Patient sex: M
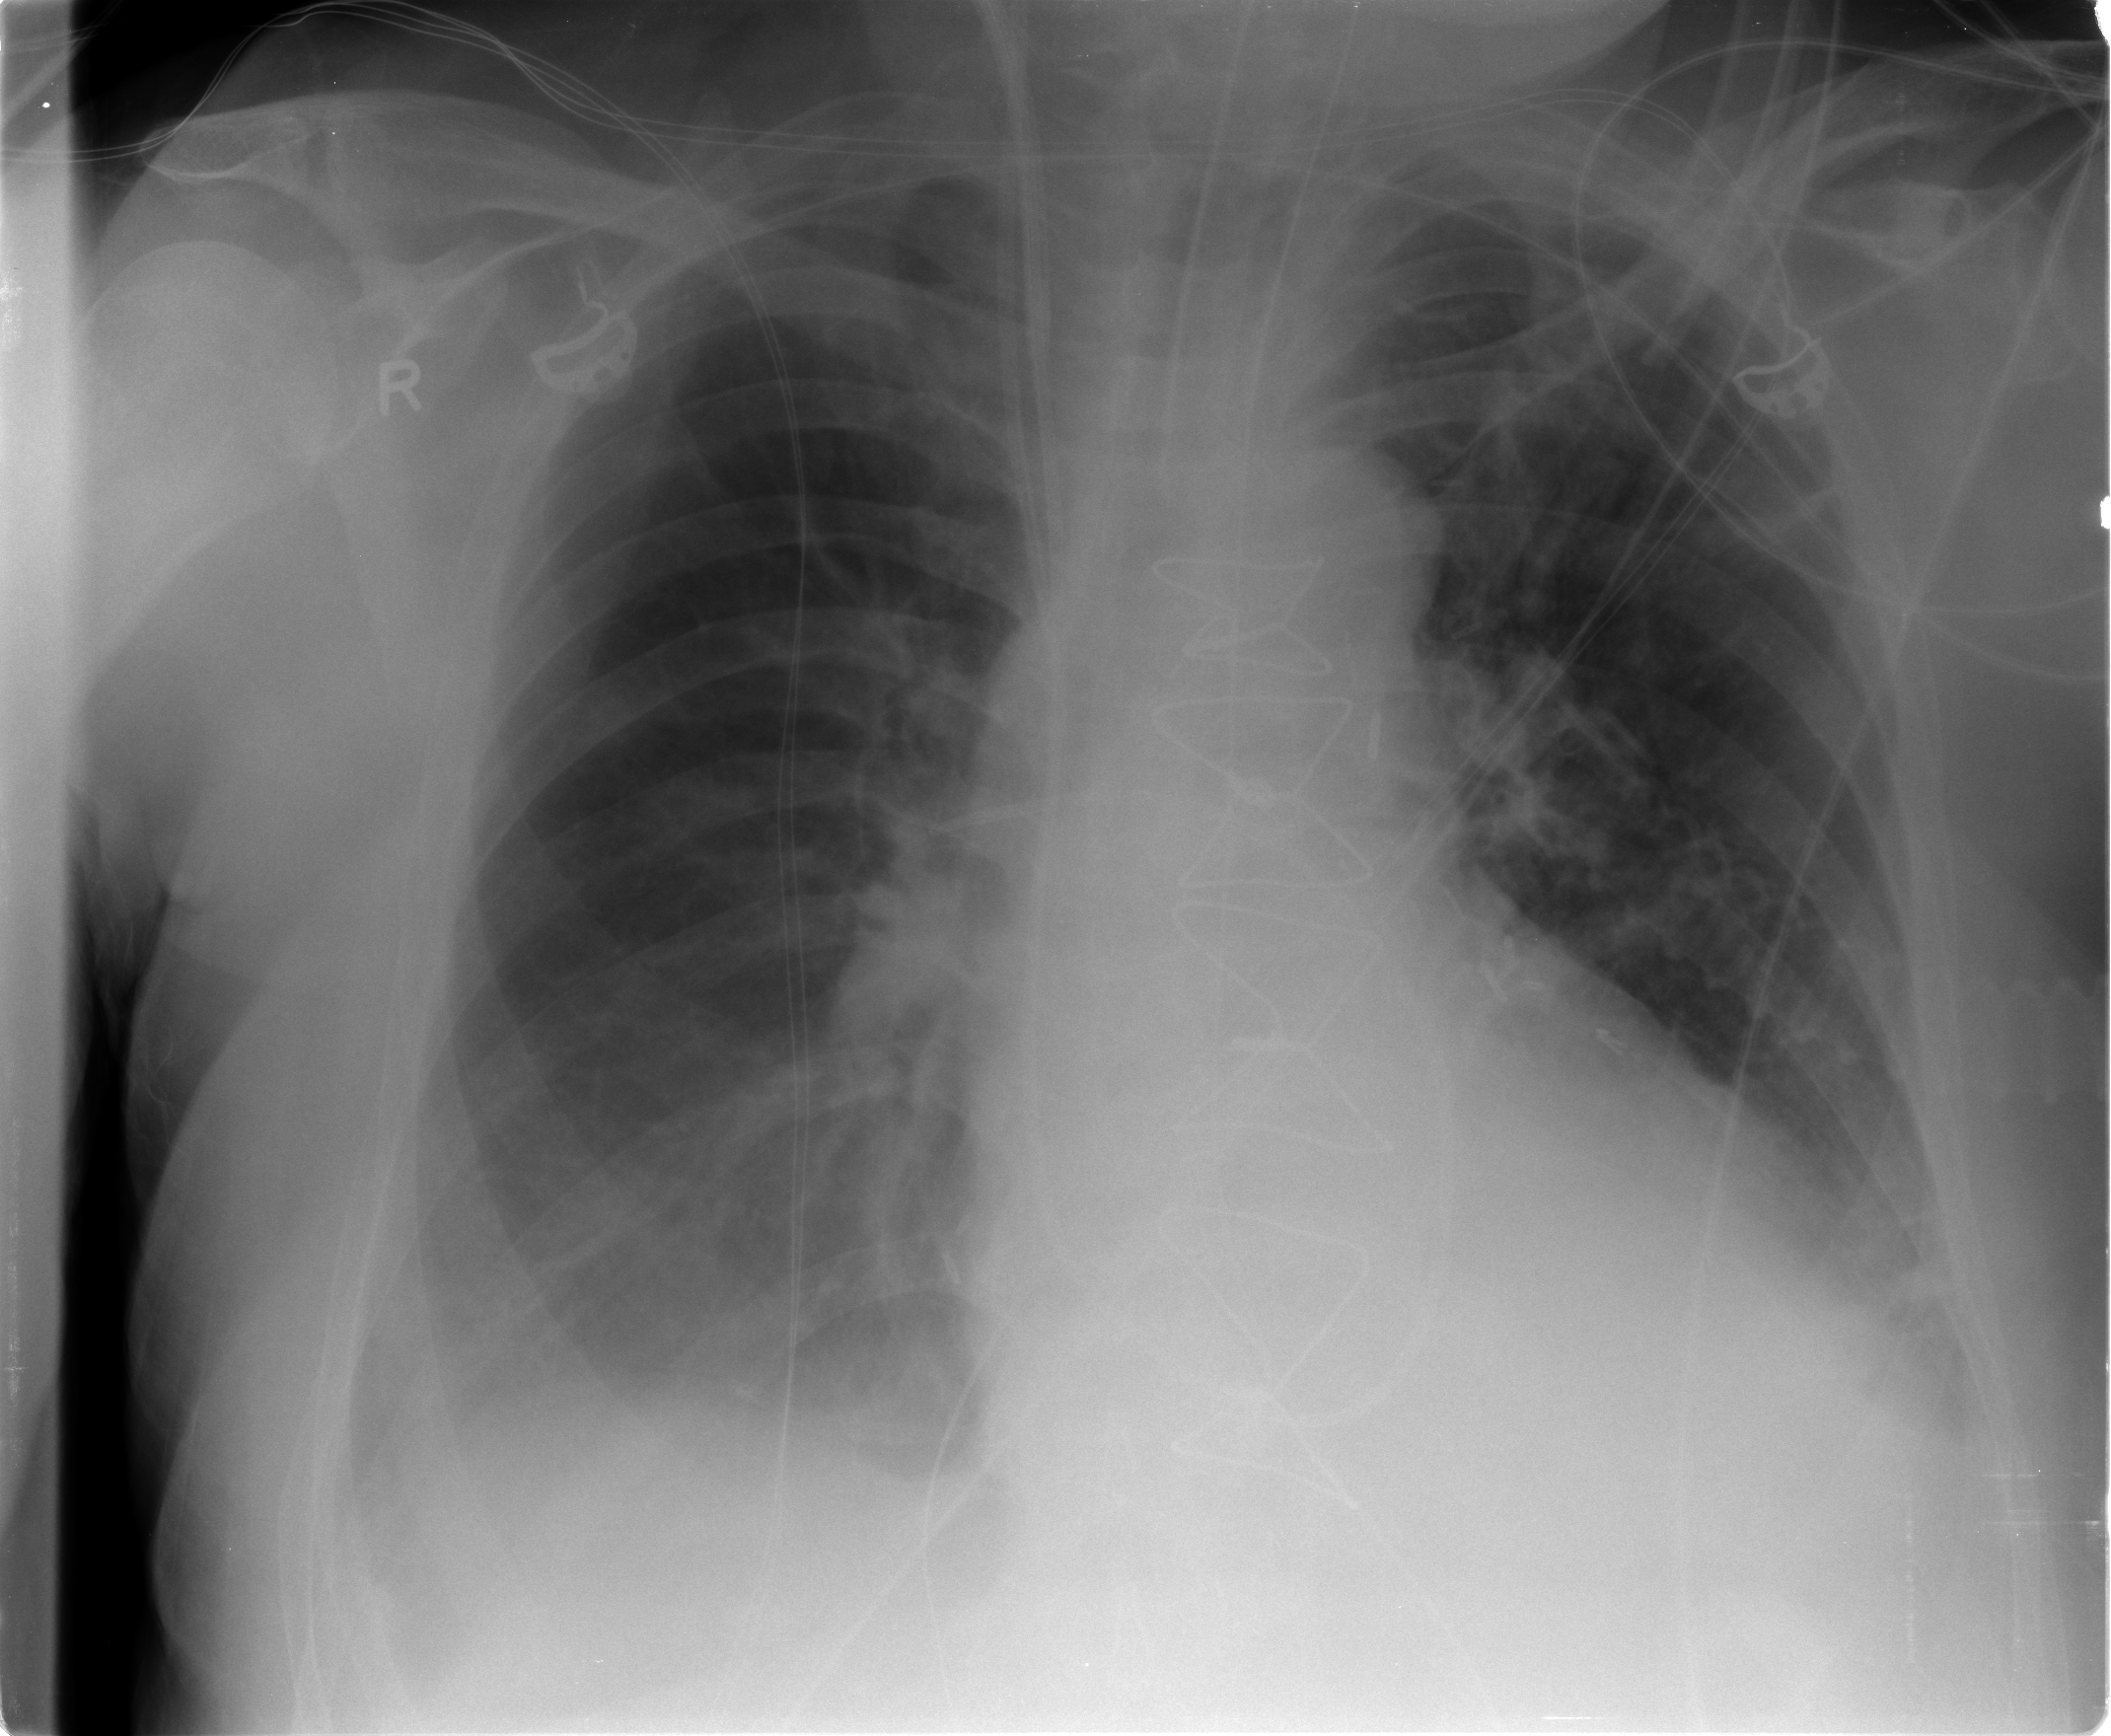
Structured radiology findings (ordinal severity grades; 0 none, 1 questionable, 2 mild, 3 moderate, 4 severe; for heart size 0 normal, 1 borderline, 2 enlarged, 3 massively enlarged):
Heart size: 0
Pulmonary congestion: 0
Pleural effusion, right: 2
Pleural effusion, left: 1
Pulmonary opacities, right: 0
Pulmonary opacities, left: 0
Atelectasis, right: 2
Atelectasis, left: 2